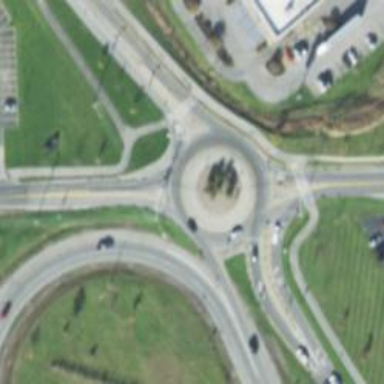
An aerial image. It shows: Secondary road with asphalt surface leading to roundabout.